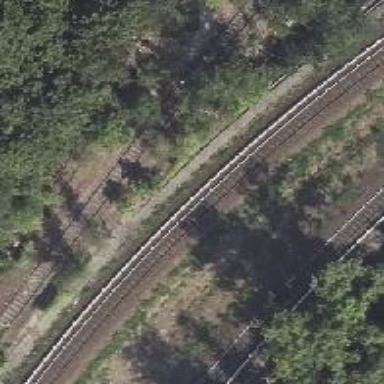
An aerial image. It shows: Solitary milestone along the railway.